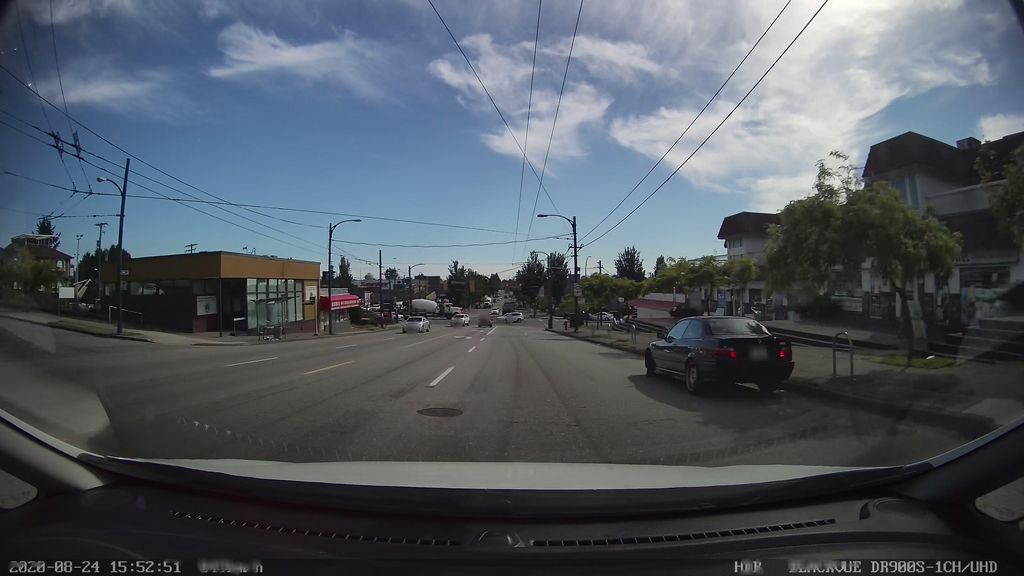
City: vancouver